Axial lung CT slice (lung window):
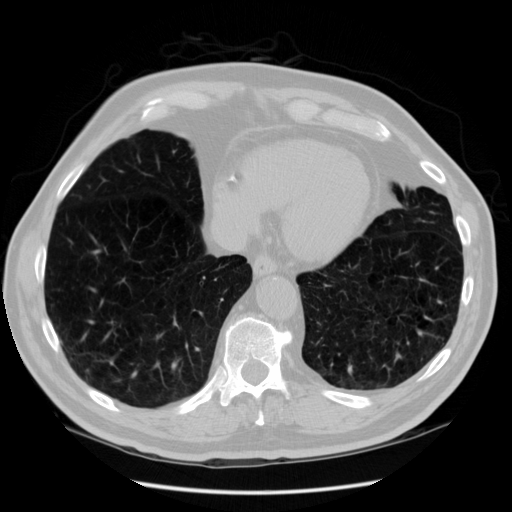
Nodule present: no